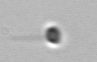
Label: flagellate